五年级 · 算术
有一个三位数是 $41 \square$ 。

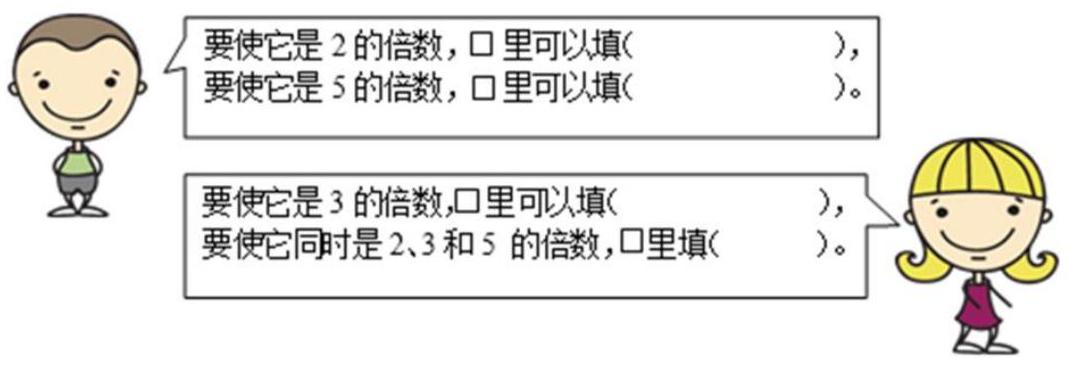
答案: 解$0,2,4,6,8$

0,5 ;

$1,4,7$;

0

【分析】 2 的倍数特征：末尾数字是 $0 、 2 、 4 、 6 、 8$ 的数是 2 的倍数； 3 的倍数特征：各个数位上的数字之和是 3 的倍数, 这个数字就是 3 的倍数； 5 的倍数特征：末尾数字是 0 或 5 的数是 5 的倍数。

【详解】由分析可知:

要使它是 2 的倍数, 口里可以填 $0,2,4,6,8$; 要使它是 5 的倍数, 哩可以填 0,5 ; 要使它是 3 的倍数, $\square 1,4,7$; 要使它同时是 $2 、 3$ 和 5 的倍数, 口里填 0 。

【点睛】本题考查 $2 、 3 、 5$ 的倍数特征, 明确它们的特征是解题的关键。